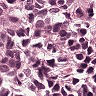
Metastatic tissue present: yes